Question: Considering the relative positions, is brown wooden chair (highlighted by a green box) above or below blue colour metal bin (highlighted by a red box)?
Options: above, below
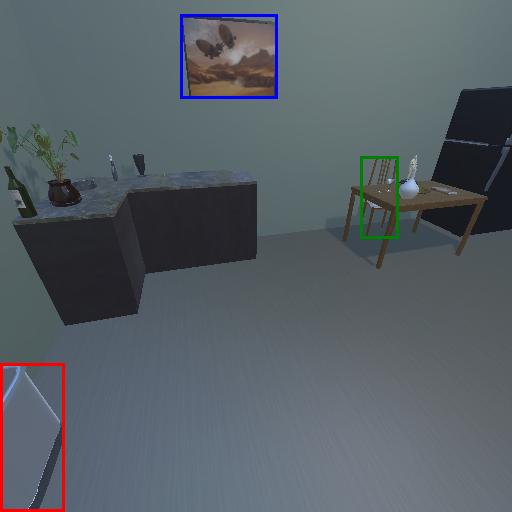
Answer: above